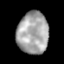
Tissue: lung
Cell type: Myeloid cells
Senescence score: 0.2095
Nuclear area (px): 1285
Mean DAPI intensity: 165.043